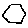
Label: hexagon